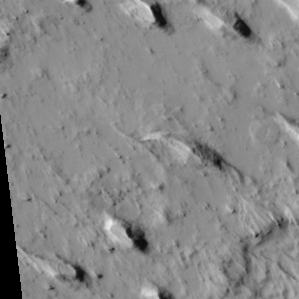
Label: non_frost